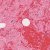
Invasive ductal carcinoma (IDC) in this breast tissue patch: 0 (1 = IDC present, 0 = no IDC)